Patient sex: F
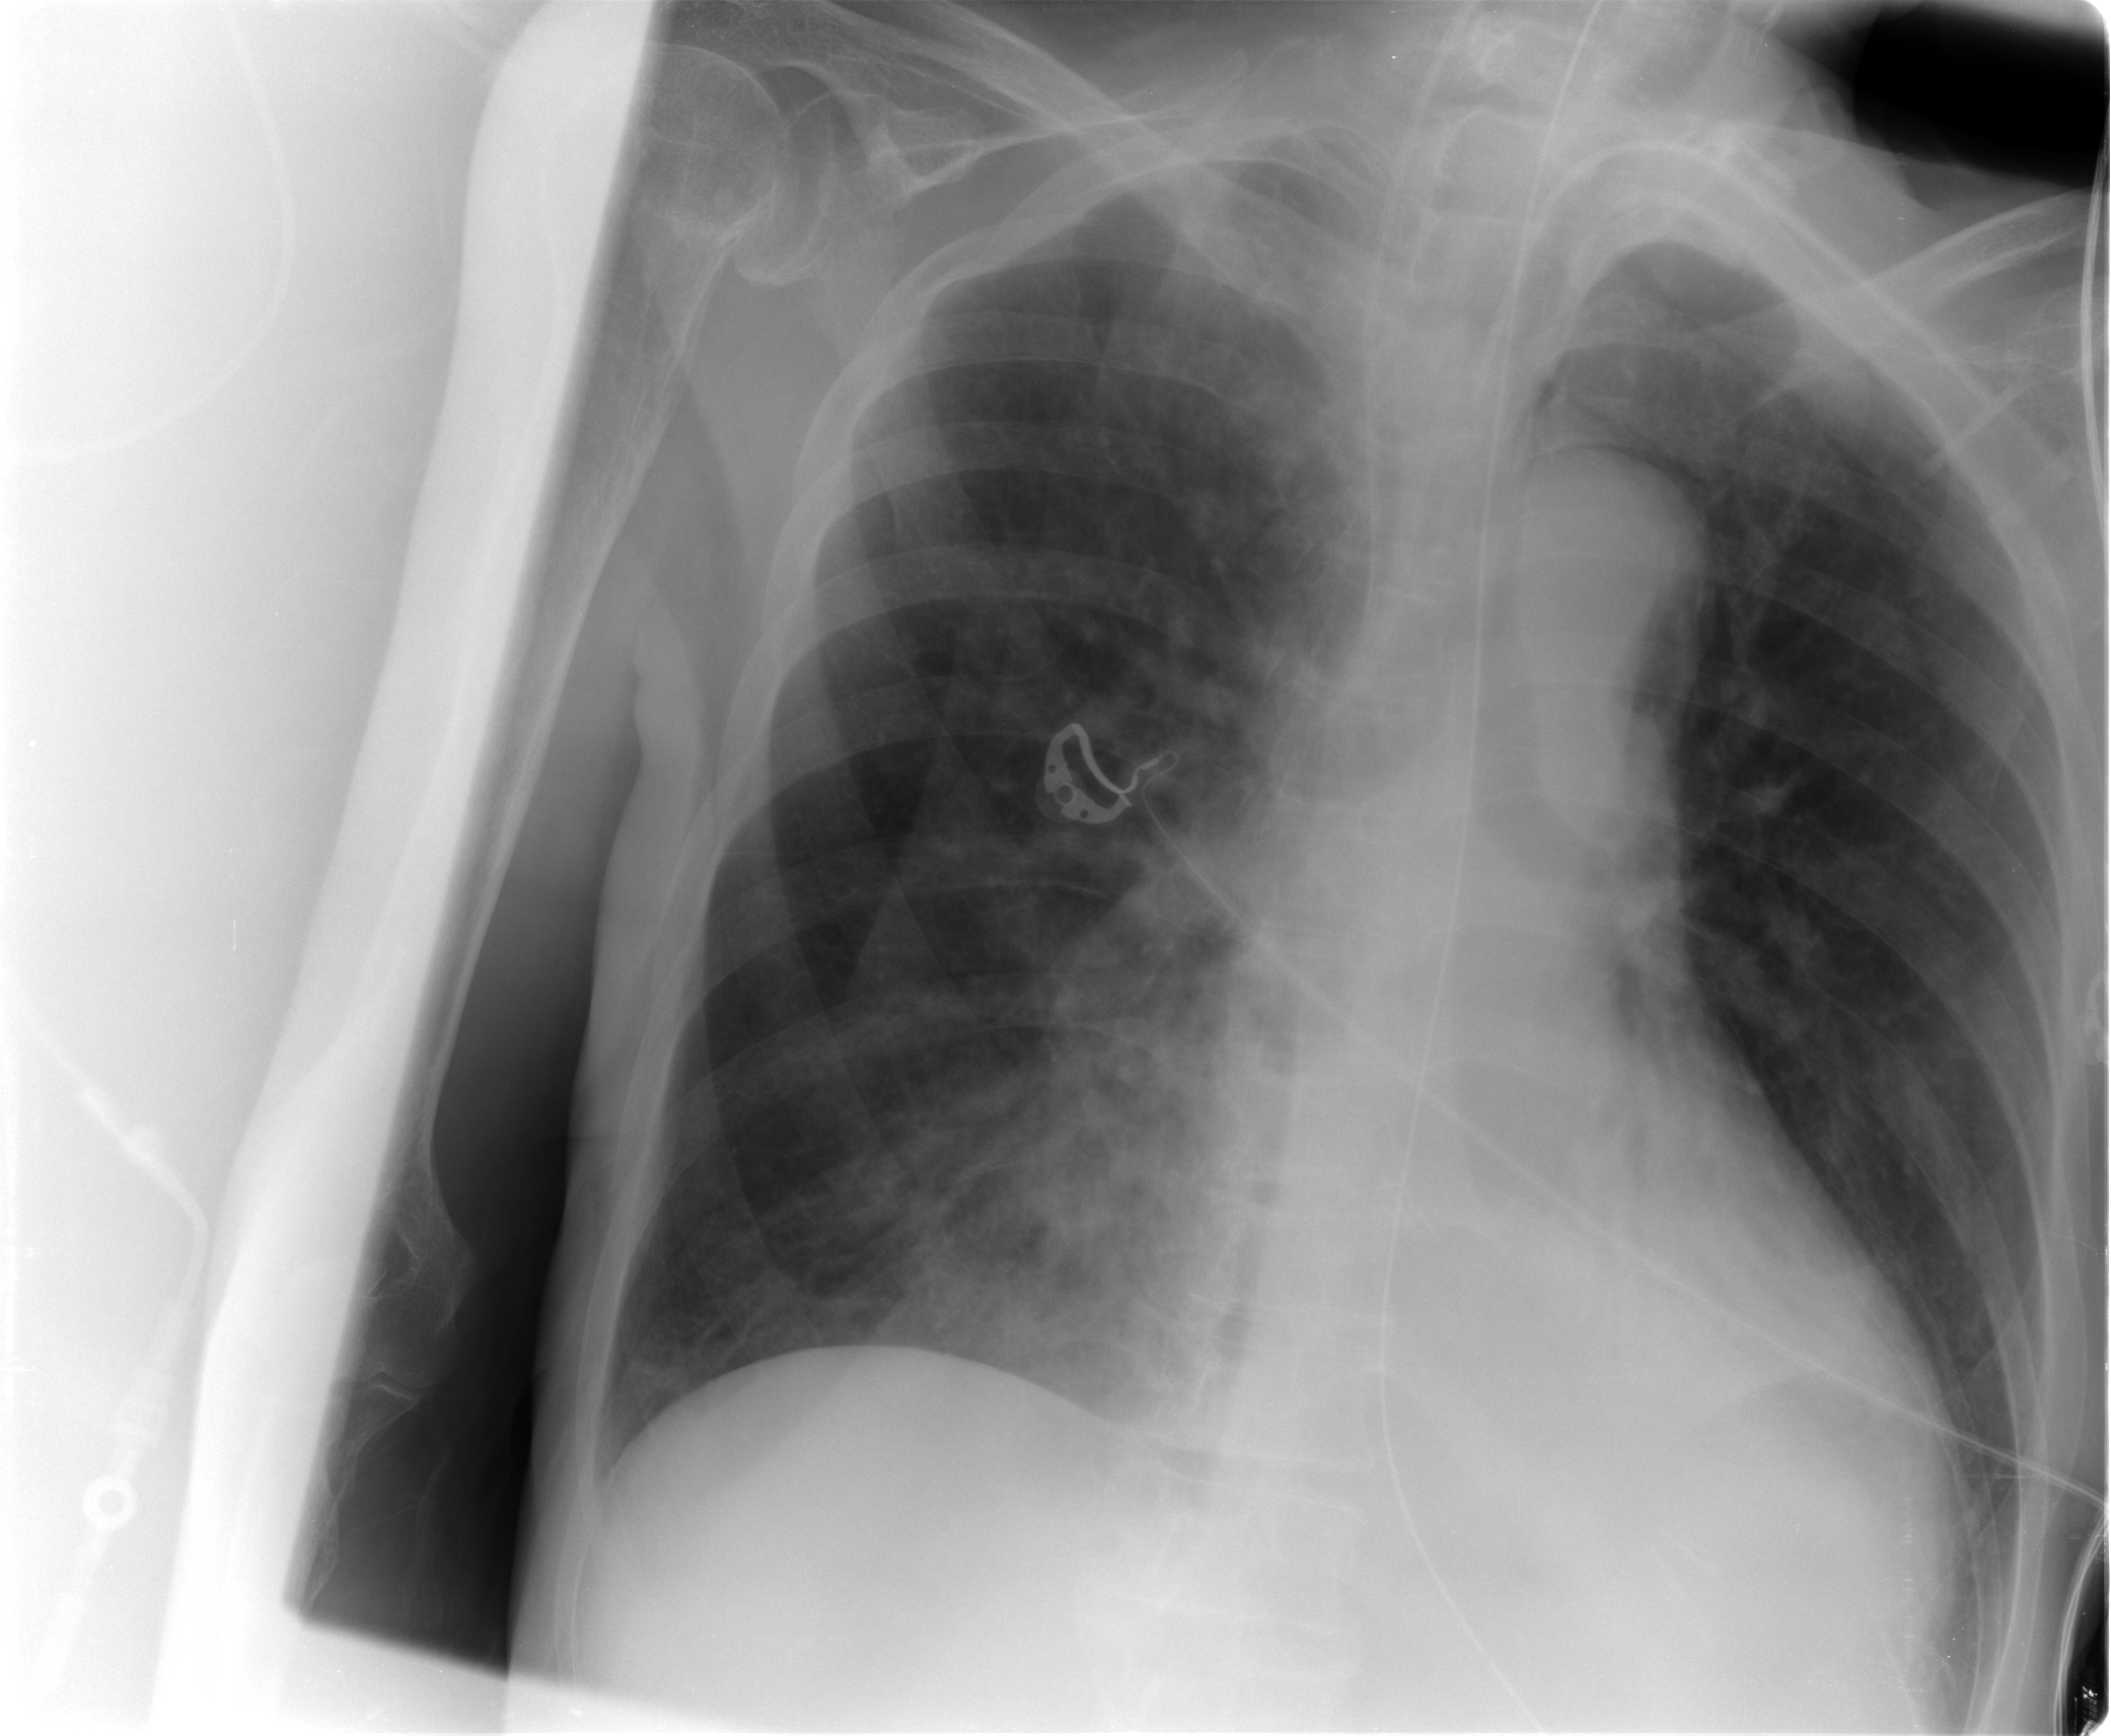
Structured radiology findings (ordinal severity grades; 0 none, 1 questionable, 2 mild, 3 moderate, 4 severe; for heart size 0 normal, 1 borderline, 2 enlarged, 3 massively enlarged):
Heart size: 0
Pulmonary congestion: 1
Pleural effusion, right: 0
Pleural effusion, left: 0
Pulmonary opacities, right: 1
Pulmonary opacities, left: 0
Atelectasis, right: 2
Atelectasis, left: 1